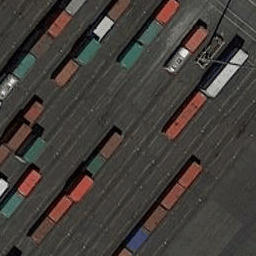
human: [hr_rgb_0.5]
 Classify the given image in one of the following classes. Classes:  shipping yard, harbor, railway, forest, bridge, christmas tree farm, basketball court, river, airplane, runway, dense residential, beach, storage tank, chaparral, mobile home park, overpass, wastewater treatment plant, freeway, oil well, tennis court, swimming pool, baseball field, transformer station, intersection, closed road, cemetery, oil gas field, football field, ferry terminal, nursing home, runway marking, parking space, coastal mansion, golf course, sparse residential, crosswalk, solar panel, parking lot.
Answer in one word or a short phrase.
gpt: shipping yard